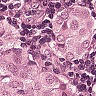
Metastatic tissue present: yes